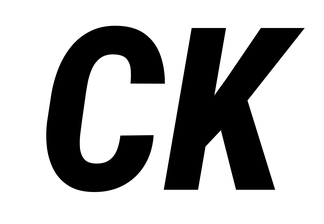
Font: Roboto-Italic_Condensed_ExtraBold_Italic